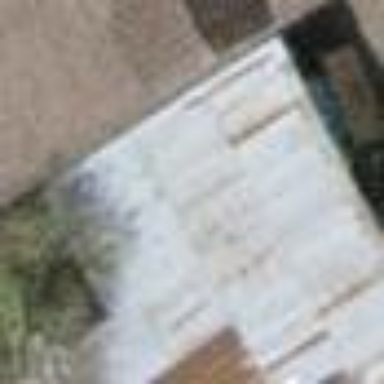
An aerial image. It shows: View of roof of building.